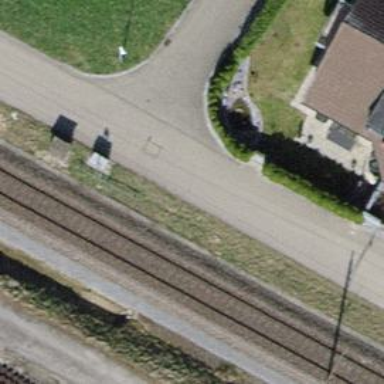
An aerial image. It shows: Residential road with asphalt surface.